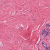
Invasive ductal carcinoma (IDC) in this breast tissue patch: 0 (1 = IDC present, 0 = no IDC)